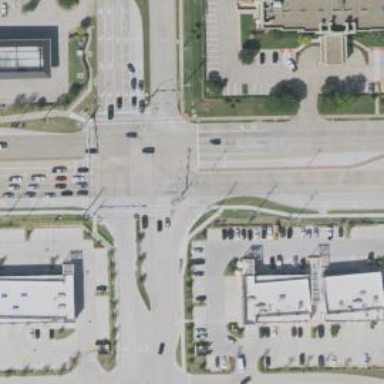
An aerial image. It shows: Secondary road with separate sidewalk.